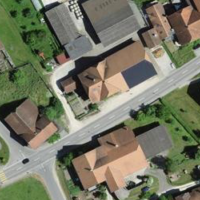
EUNIS habitat code: 54
Species observed at this site:
Prunus spinosa